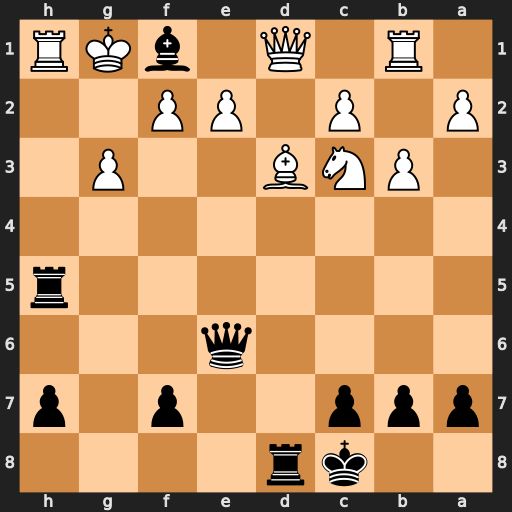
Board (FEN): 2kr4/ppp2p1p/4q3/7r/8/1PNB2P1/P1P1PP2/1R1Q1bKR
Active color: b
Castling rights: -
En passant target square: -
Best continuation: Rxh1+ Kxh1 Qh3+ Kg1 Qg2#